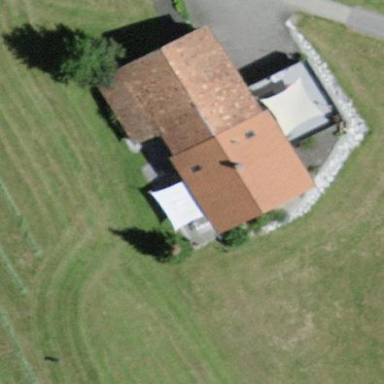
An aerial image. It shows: Farm building.